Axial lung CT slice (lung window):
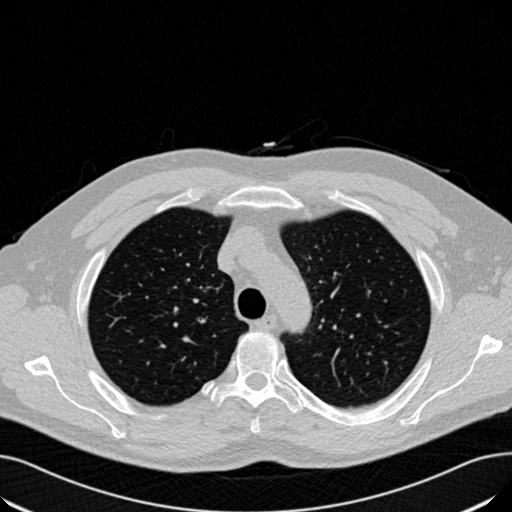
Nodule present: no